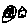
Label: house